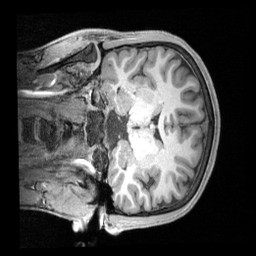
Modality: T1w
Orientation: coronal
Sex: male
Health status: ill
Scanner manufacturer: siemens
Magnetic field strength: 3 T
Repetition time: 2.4 s
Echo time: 0.00201 s